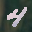
Label: 4